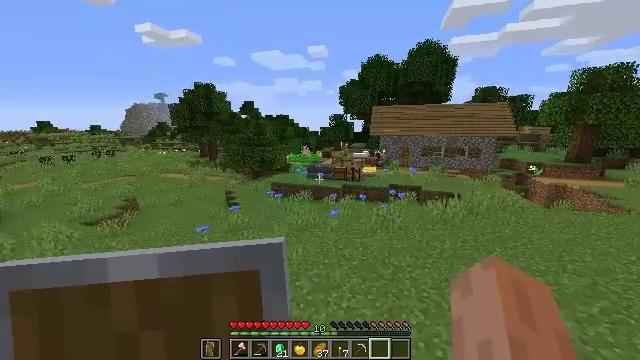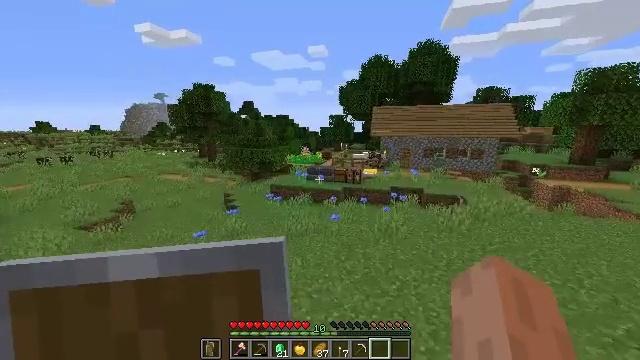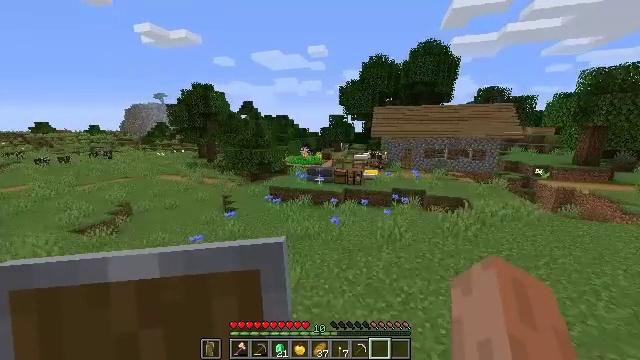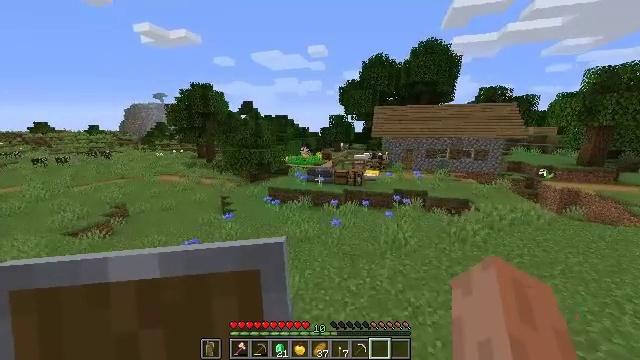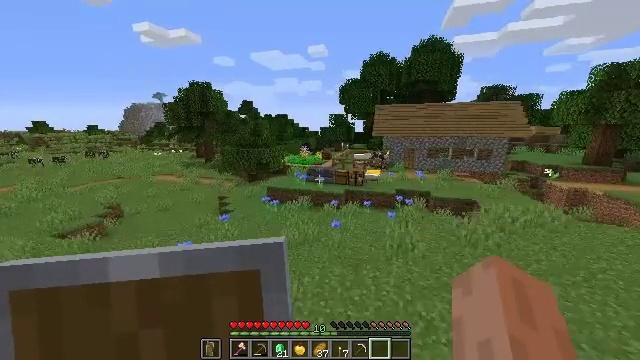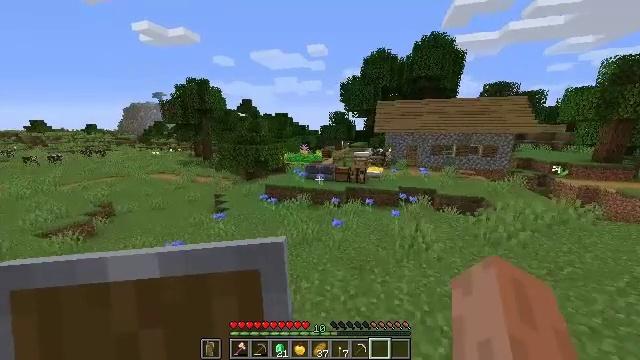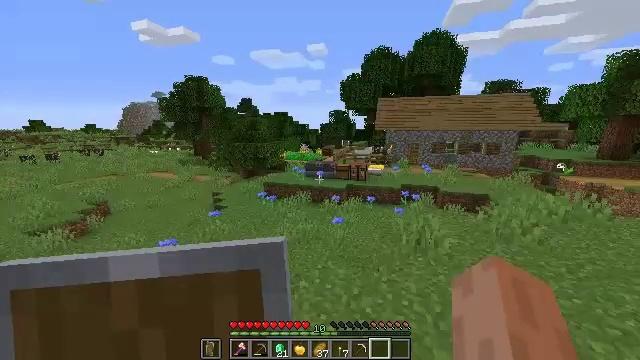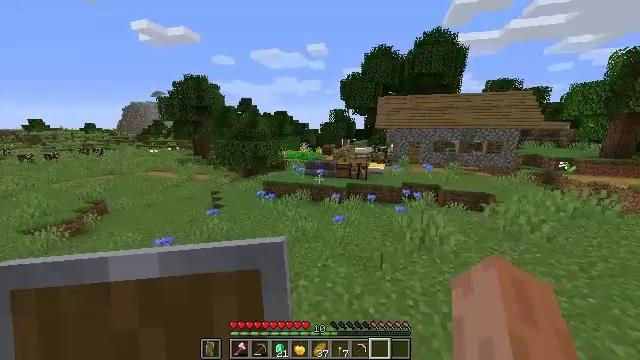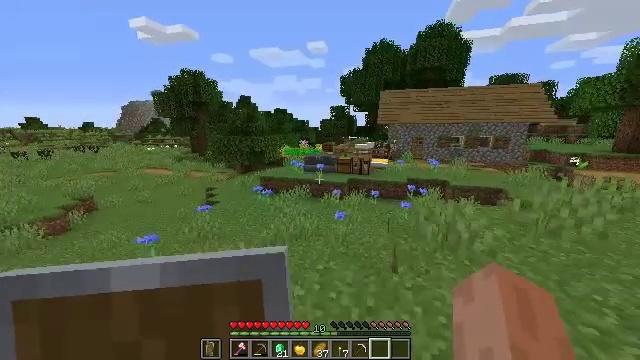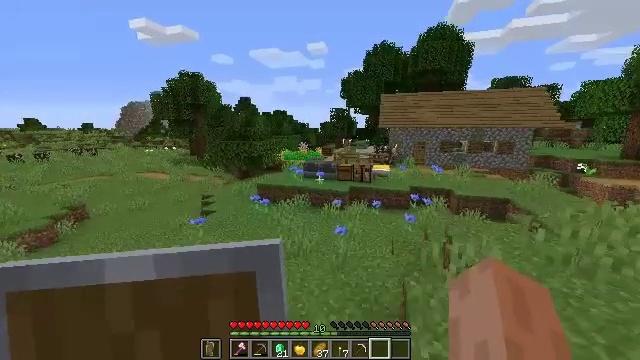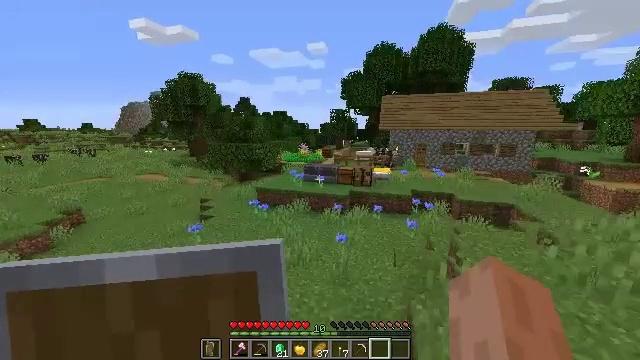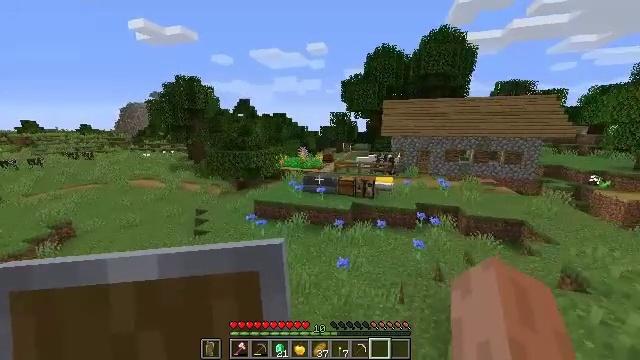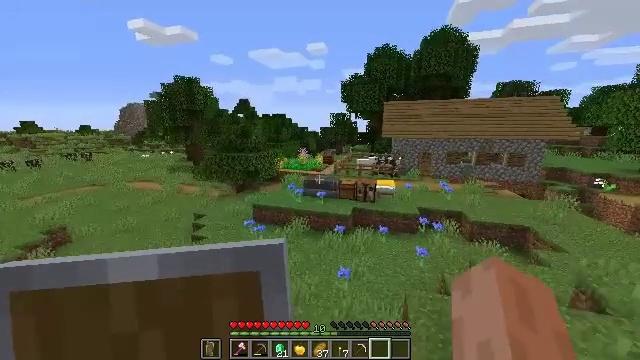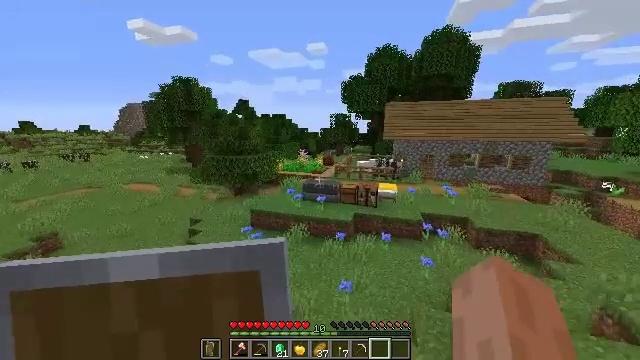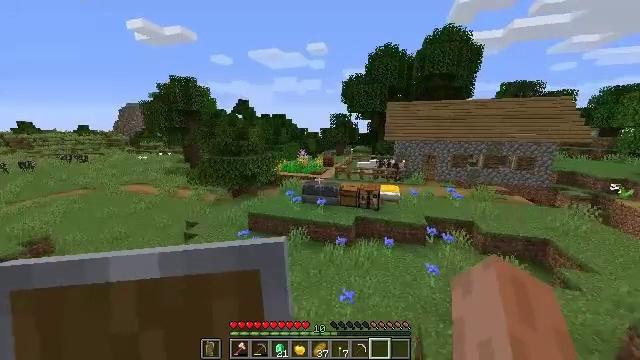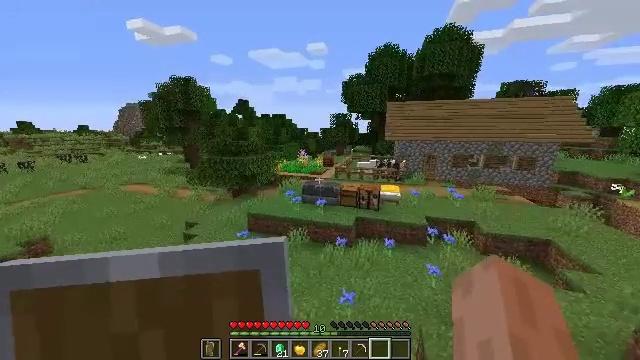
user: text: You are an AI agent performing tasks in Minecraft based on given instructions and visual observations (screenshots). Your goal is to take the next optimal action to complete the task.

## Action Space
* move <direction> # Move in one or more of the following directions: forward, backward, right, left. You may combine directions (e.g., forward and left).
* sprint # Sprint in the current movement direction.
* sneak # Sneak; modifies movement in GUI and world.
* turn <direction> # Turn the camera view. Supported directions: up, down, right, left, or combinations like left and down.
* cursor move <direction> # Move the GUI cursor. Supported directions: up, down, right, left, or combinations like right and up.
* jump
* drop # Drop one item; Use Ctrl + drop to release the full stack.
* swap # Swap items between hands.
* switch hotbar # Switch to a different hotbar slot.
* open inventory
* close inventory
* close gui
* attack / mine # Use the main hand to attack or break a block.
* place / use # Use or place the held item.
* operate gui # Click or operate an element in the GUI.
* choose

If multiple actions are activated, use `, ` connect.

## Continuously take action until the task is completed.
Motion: motion action
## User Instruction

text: Recycle the blast furnace by breaking it.
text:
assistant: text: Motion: move forward, jump
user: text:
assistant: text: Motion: move forward, jump
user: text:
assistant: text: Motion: move forward, jump
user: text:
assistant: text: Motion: move forward, jump
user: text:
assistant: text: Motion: move forward, jump
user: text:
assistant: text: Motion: move forward, jump
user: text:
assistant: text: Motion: move forward, jump
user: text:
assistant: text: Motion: move forward, jump
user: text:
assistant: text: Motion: move forward, jump
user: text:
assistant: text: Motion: move forward, jump
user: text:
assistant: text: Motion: move forward, jump
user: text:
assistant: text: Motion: move forward, jump
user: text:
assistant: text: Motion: move forward, jump
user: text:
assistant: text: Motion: move forward, jump
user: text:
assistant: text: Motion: move forward, jump
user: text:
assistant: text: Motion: move forward, jump
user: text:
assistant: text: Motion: move forward, jump
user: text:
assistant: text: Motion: move forward, jump
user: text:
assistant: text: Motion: move forward, jump
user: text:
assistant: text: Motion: move forward, jump
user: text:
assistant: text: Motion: move forward
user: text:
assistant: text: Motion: move forward
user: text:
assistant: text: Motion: move forward
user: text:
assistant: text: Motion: move forward
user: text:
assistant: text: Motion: move forward
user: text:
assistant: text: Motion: move forward
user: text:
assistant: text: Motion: move forward
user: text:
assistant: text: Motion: move forward
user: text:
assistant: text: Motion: move forward
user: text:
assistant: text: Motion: move forward